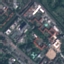
Land use / land cover: Industrial